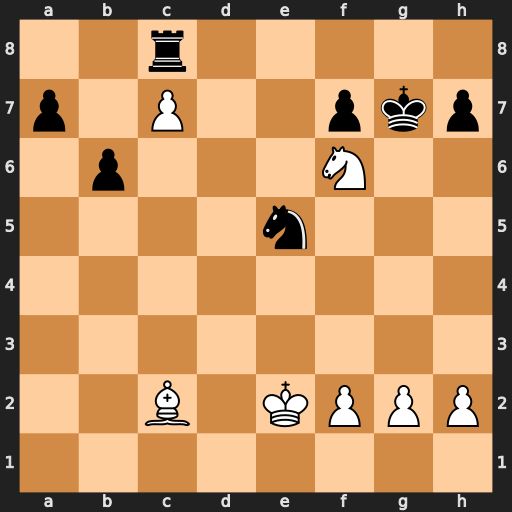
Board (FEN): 2r5/p1P2pkp/1p3N2/4n3/8/8/2B1KPPP/8
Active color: w
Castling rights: -
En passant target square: -
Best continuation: Bf5 Rxc7 Ne8+ Kf8 Nxc7